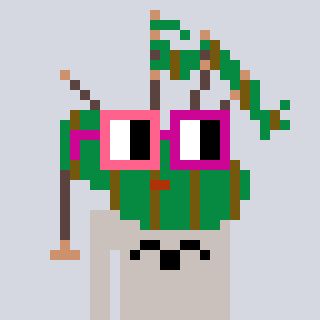
a pixel art character with square pink and red glasses, a bagpipe-shaped head and a foggrey-colored body on a cool background